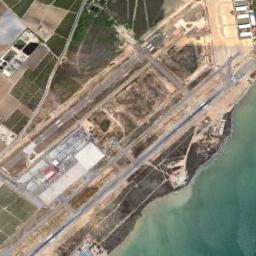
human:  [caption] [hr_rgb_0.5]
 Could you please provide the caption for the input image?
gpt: The airport is built by the sea and the sea water is light blue .

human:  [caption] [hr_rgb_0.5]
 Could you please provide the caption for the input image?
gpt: There is an airport between the fields and the sea .

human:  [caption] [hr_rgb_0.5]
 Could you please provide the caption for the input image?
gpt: An airport with some parallel runways and buildings next to the sea and the farmland beside .

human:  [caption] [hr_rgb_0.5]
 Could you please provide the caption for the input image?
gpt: A complex airport with many runways and buildings next to a blue sea .

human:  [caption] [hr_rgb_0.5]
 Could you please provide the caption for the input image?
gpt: The road is straight and long at the airport .